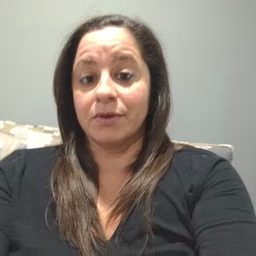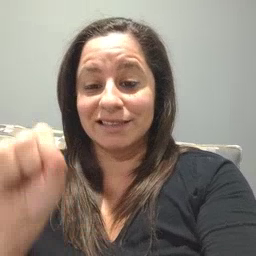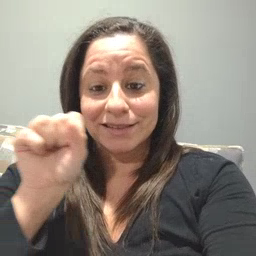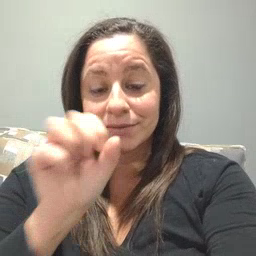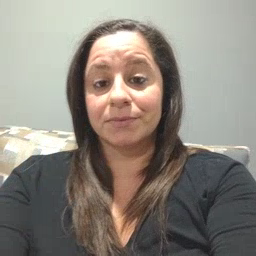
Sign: carrot